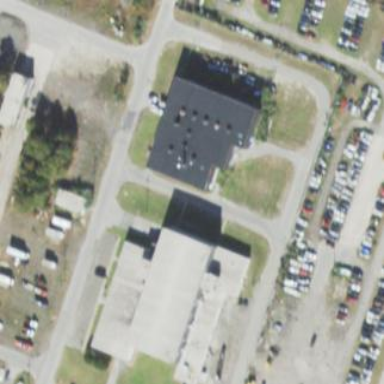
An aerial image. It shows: Commercial building.